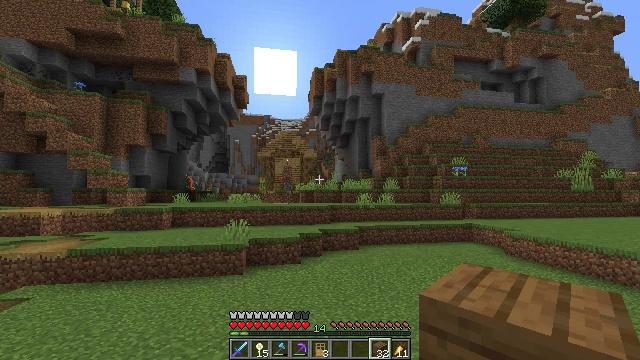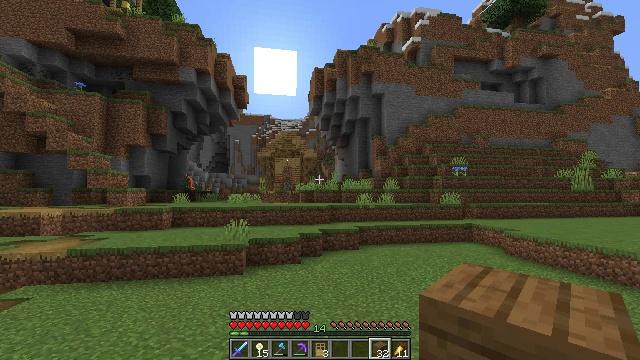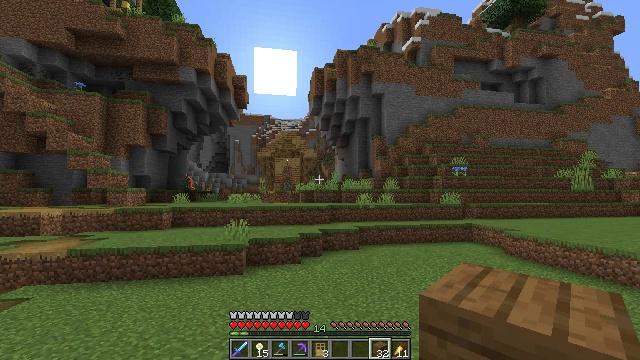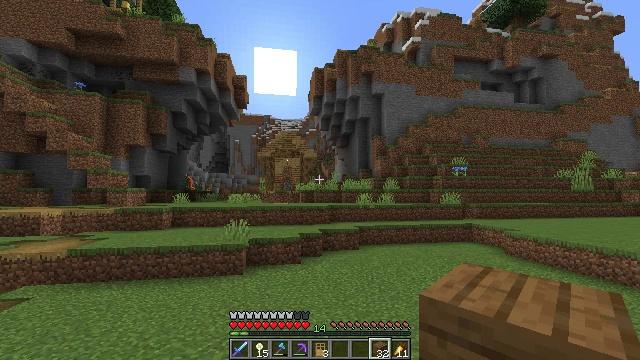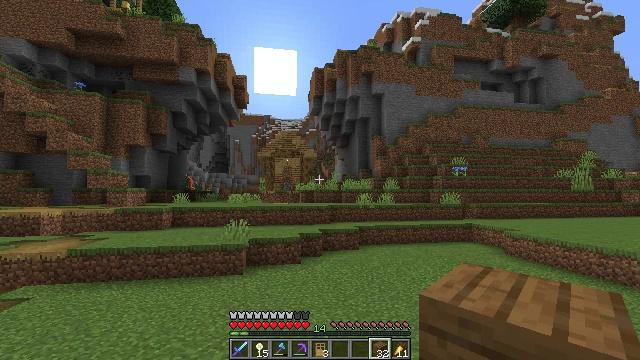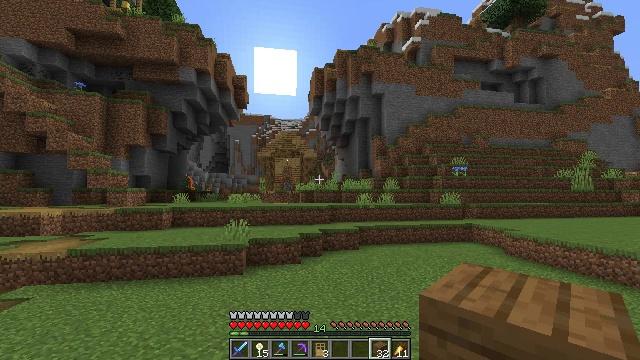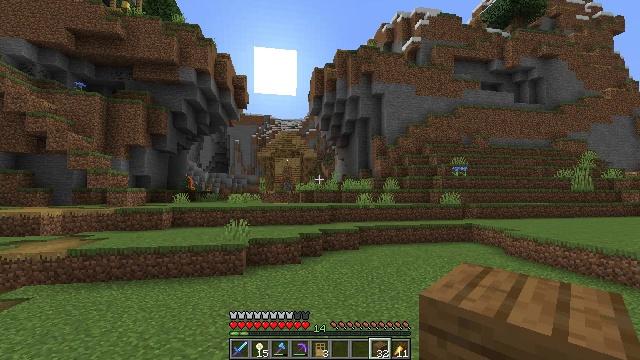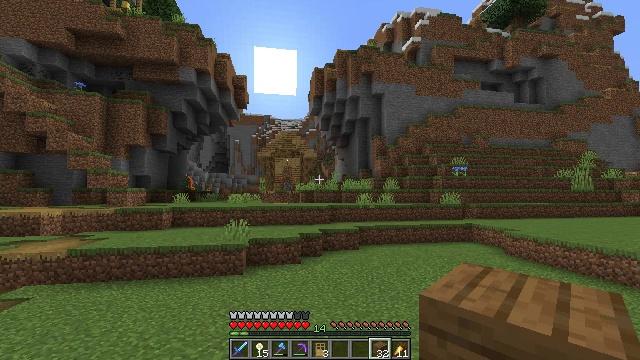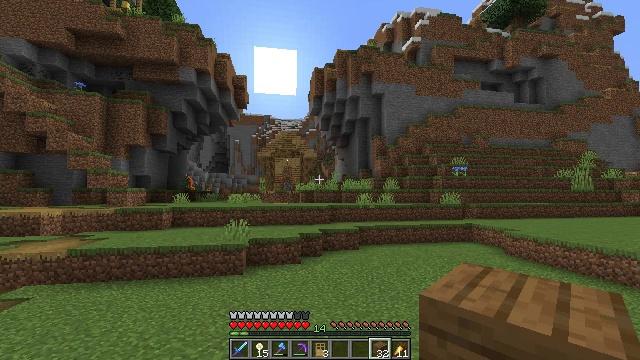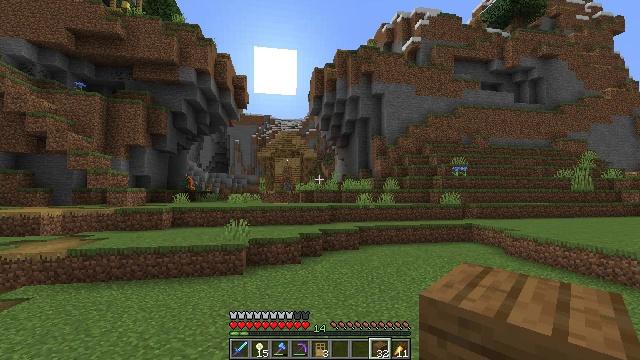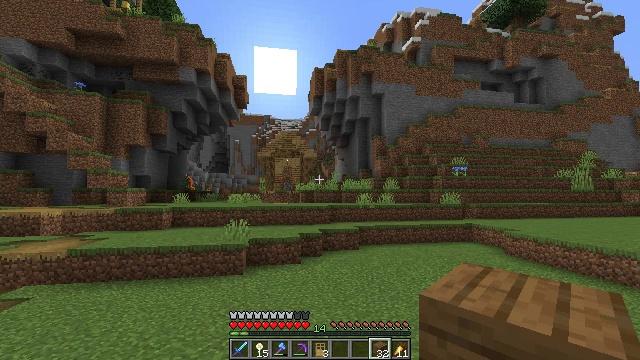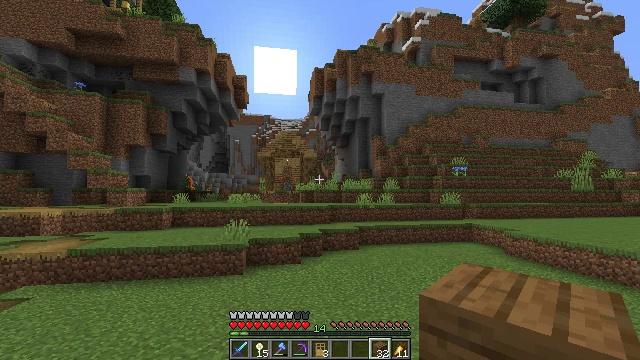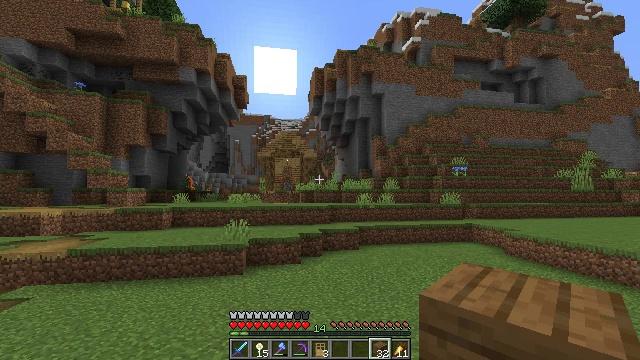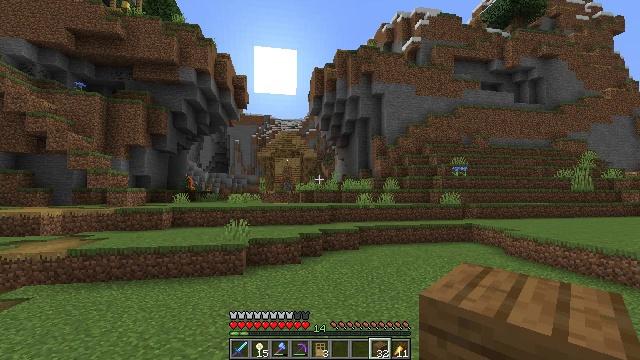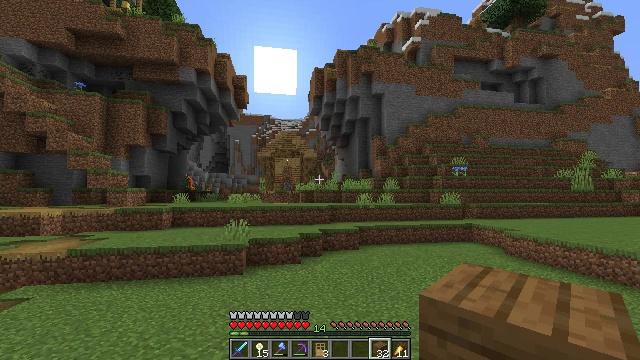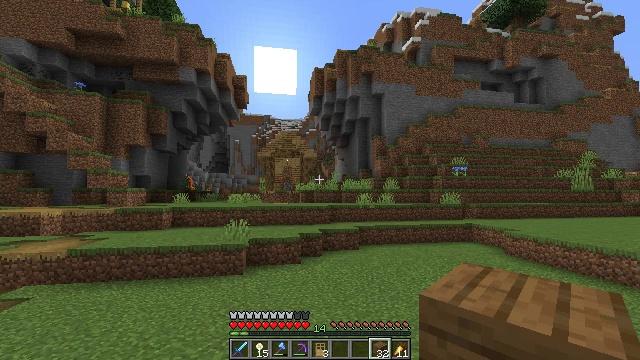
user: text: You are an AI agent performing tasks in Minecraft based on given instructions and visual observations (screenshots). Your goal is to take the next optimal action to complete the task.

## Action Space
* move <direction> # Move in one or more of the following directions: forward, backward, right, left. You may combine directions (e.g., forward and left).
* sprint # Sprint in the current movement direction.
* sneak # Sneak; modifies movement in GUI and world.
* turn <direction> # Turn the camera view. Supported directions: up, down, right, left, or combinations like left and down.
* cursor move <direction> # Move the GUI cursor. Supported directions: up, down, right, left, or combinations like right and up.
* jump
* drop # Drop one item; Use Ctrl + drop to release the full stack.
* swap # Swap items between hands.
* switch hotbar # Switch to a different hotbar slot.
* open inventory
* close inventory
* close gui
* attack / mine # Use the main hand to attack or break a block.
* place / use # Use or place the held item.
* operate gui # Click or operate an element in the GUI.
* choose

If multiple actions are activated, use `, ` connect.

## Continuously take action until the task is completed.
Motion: motion action
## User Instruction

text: Collect tall grass by breaking it.
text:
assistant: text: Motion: no_op
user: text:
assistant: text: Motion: no_op
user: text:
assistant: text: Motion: no_op
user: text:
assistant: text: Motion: no_op
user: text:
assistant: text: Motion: no_op
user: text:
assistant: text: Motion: no_op
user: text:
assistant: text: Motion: no_op
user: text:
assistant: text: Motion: no_op
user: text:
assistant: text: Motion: no_op
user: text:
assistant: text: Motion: no_op
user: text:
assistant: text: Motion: no_op
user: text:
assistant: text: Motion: no_op
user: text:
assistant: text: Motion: no_op
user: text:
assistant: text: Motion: no_op
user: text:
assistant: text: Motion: no_op
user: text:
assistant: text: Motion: no_op
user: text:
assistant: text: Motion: no_op
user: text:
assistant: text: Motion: no_op
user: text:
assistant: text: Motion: no_op
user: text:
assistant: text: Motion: no_op
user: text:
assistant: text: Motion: no_op
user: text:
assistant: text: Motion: no_op
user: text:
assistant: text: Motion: no_op
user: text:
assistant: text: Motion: no_op
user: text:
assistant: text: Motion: no_op
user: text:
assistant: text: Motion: no_op
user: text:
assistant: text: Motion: no_op
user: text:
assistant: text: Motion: no_op
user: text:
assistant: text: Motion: no_op
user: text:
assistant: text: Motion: no_op